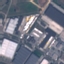
Label: Industrial